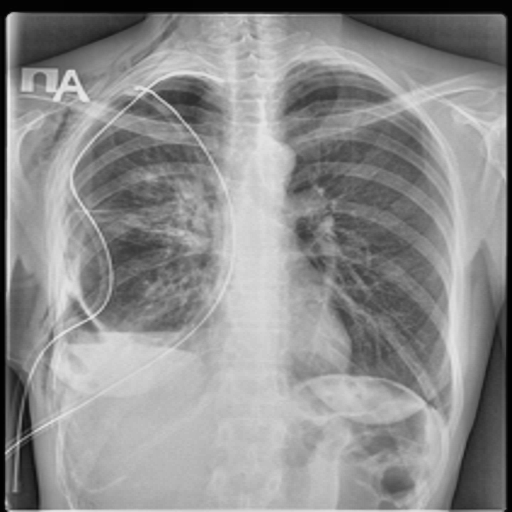
Finding: TUBERCULOSIS